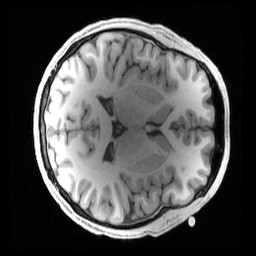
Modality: T1w
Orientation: axial
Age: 39
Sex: male
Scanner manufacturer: siemens
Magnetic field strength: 3 T
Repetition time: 2.4 s
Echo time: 0.00222 s